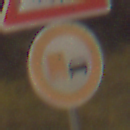
Verkehrszeichen: UeberholverbotKraftfahrzeuge
Zusatzzeichen oben: ReiterRechts
Umgebung: Outdoor, Nature
Tageszeit: Night
Wetter: Clear
Licht: Natural
Jahreszeit: NotSpecified
Kontrast: LowContrast